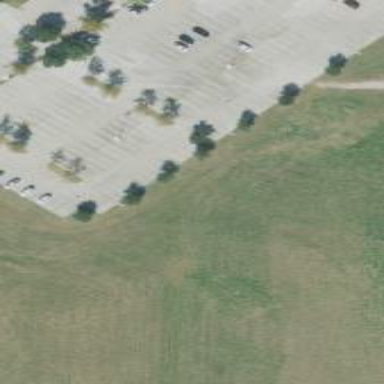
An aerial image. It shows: The paved parking lot belongs to Fort Bend County Library.